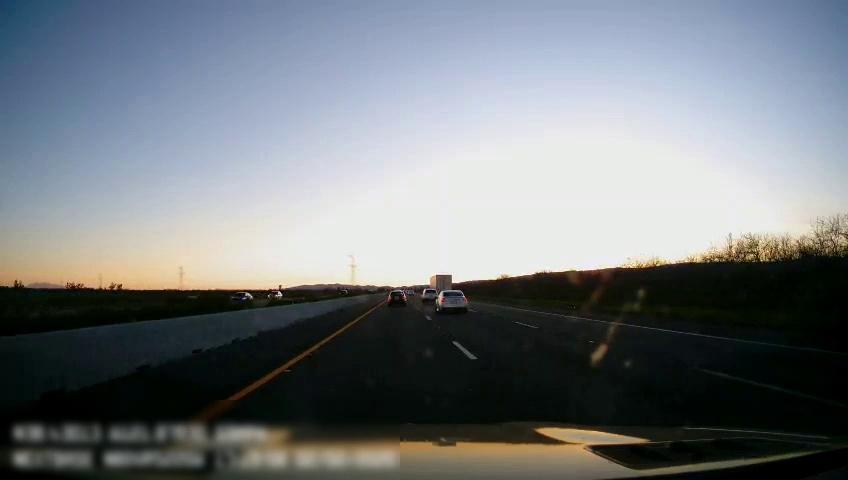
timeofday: Dusk/Dawn/Twilight
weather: Sunny
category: Drivable Space
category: Vehicles | Car
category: Vehicles | SUV
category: Vehicles | Truck
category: Vehicles | Car
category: Vehicles | SUV
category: Vehicles | Car
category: Lanes | Current Lane
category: Lanes | Alternate Lane
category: Lanes | Alternate Lane
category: Lanes | Alternate Lane